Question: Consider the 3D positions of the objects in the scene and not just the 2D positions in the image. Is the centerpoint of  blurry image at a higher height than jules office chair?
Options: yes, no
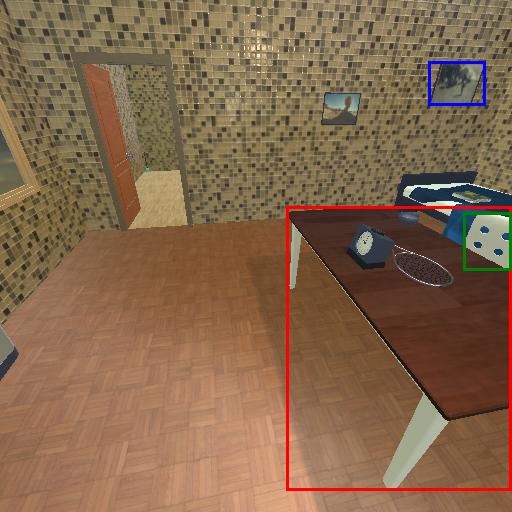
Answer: yes